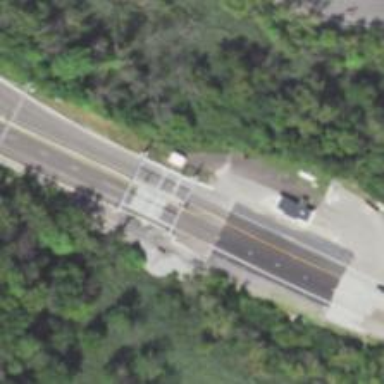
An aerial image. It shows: Toll gantry on the road.